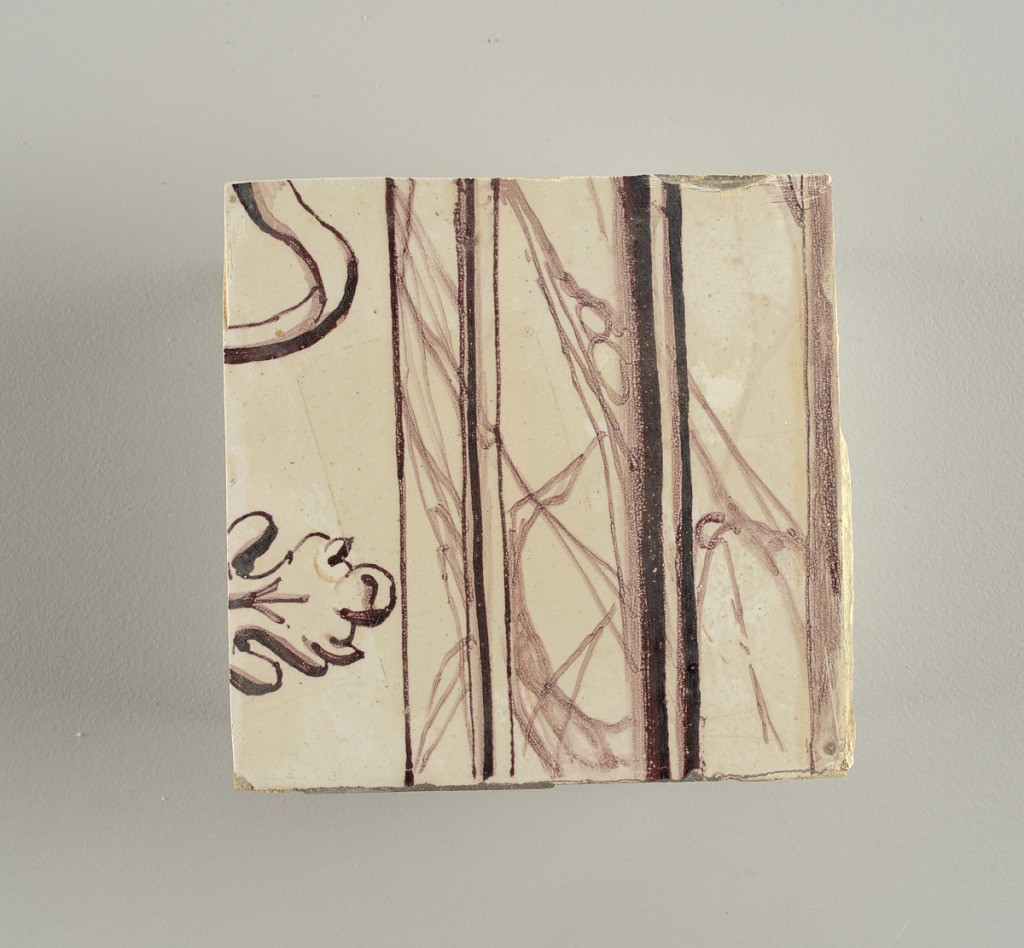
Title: Wall facing
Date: ca. 1725
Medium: tin-glazed earthenware, underglaze
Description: Running design for a frieze or a dado, composed of scrolls of foliage and strapwork, and four repeating motifs--a seated woman in a small upright oval medallion, a putto seated on a rocailled base, and strapwork in axial pattern.  The various panels, A to F, show various repeats of the same design, all being five tiles high and a varying number of tiles wide.